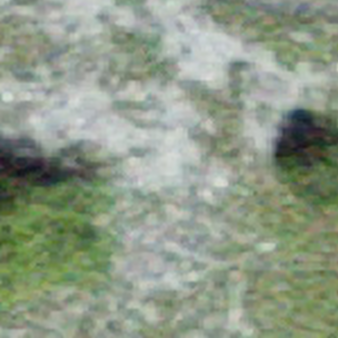
Label: other